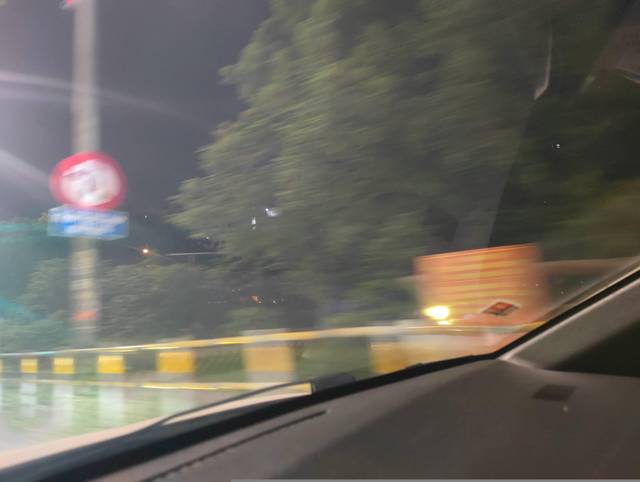
Region: Vietnam
Coordinates: 20.971, 105.825